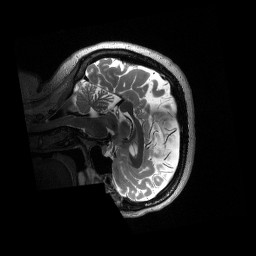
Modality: T2w
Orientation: sagittal
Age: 38
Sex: female
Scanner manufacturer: siemens
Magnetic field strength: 3 T
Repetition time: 3.2 s
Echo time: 0.563 s